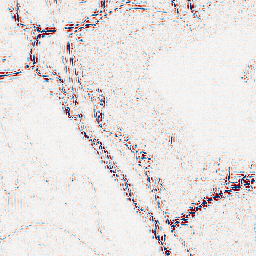
Category: wavelet
Decomposition family: wavelet_biorthogonal
Decomposition parameters: wavelet: bior2.4
level: 2
Upsampling method: quadratic
Upsampling parameters: scale: 4
Upsampling scale: 4